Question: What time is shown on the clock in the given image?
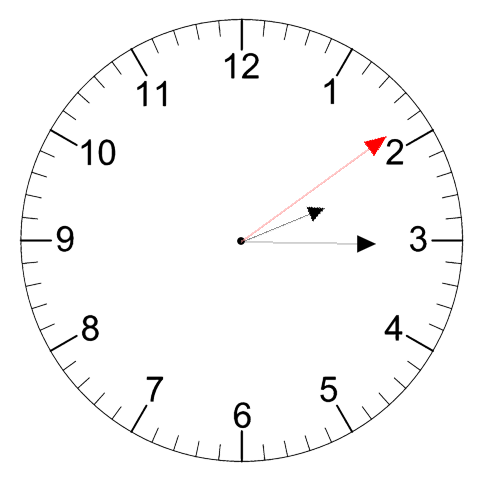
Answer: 02:15:09